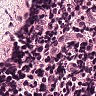
Metastatic tissue present: no